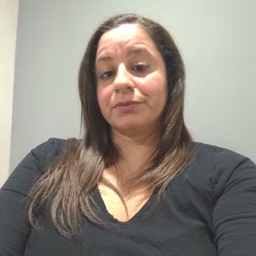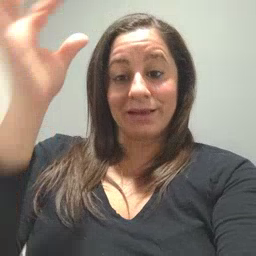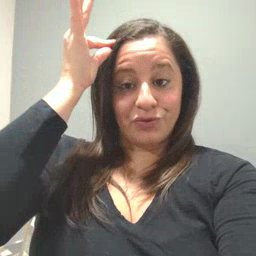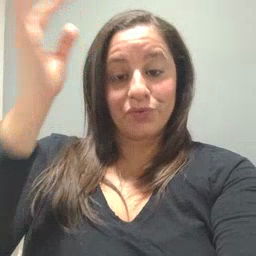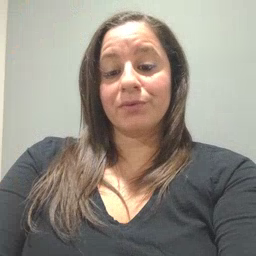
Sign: hair